Question: What is the name of the app shown?
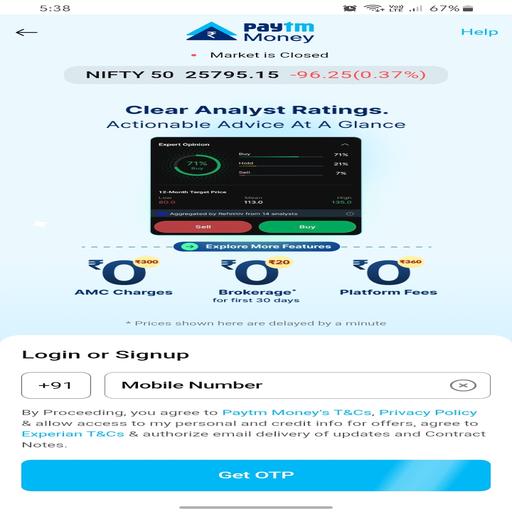
Answer: Paytm Money